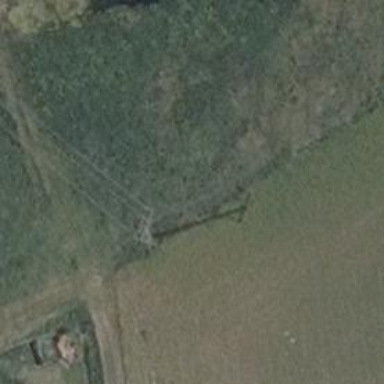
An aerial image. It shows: Minor power line.